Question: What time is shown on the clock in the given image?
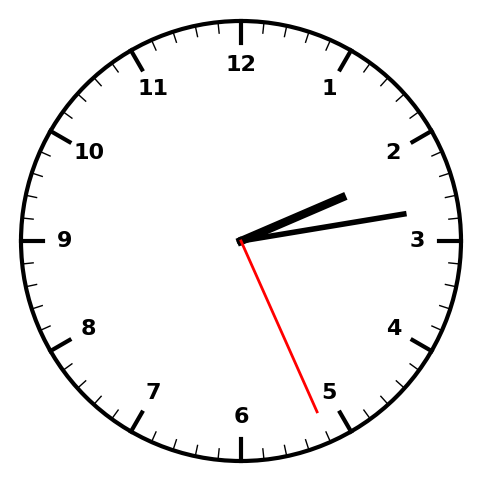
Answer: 02:13:26